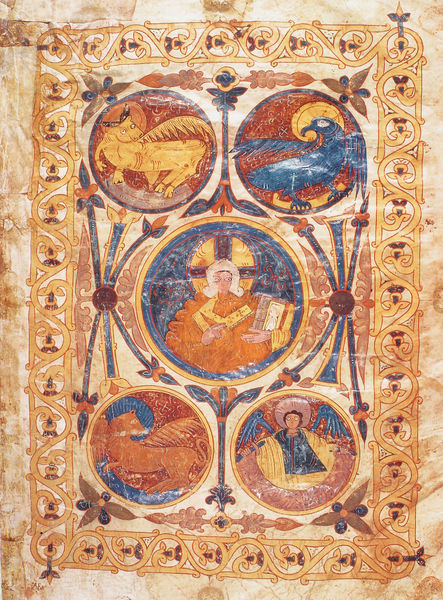
Titel: Biblia primera
Institution: León, Colegiata de San Isidoro
Schlagwörter: adler, blau, flügel, vogel, gelb, ocker, frau, orange, rot, tier, tiere, muster, ornament, teppich, johannes, mensch, rahmen, bild, gold, borte, england, kreis, pferd, rund, engel, papier, rahmung, rind, bordüre, weiblich, floral, ornamente, verzierung, buch, medaillon, illustration, kreise, heiligenschein, christus, fabelwesen, greif, heiliger, balu, löwe, hörner, verzeirung, stier, pegasus, raben, wandbehang, christentum, drache, purpur, markus, insular, buchmalerei, evangelium, evangelisten, lukas, matthäus, rankenornament, manuskript, zierrahmen, evangelistensymbole, fließ, gliegen, 1100, geflügelter mensch, illlumination, verschnörlelt